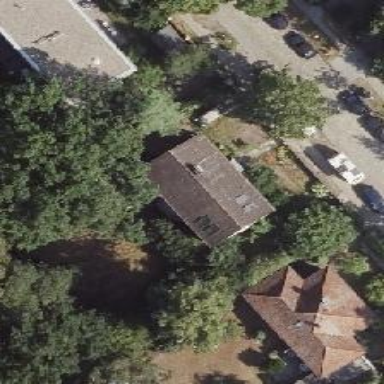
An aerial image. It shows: Detached building.